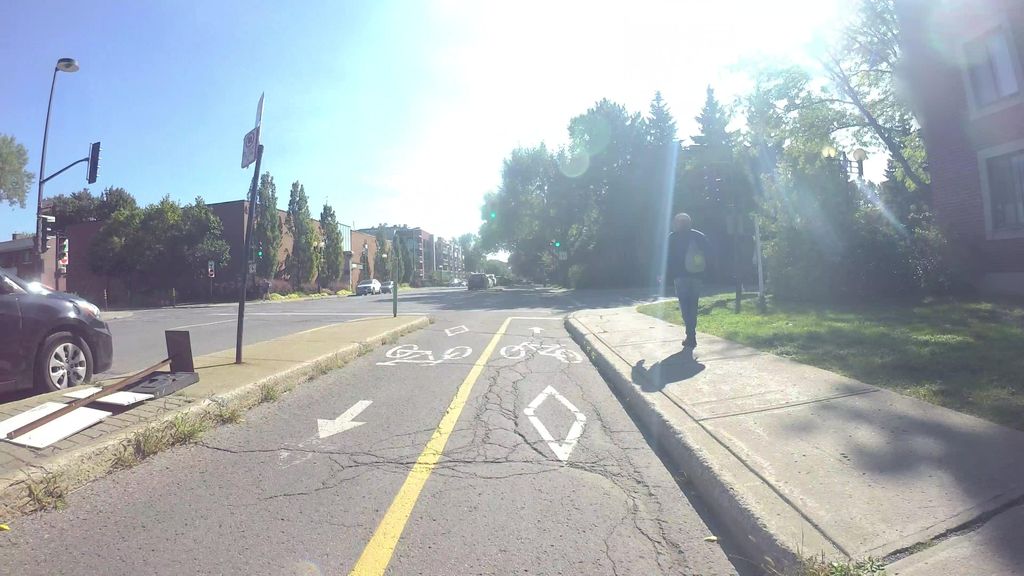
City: montreal